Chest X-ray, AP view. Patient: 34 years old, sex F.
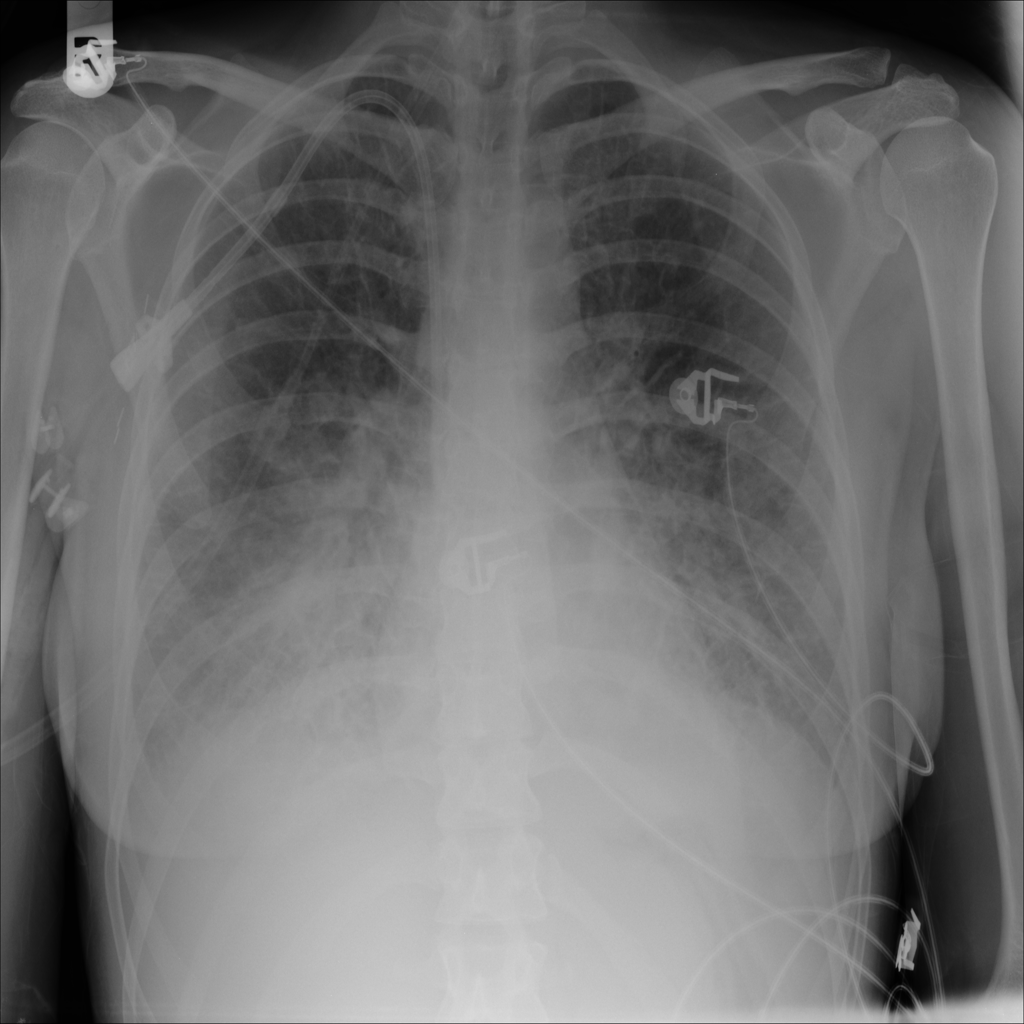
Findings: Infiltration